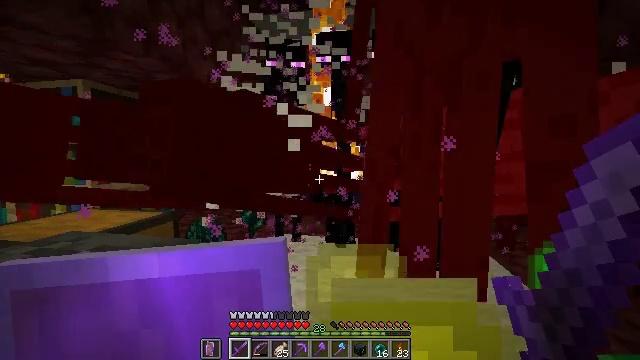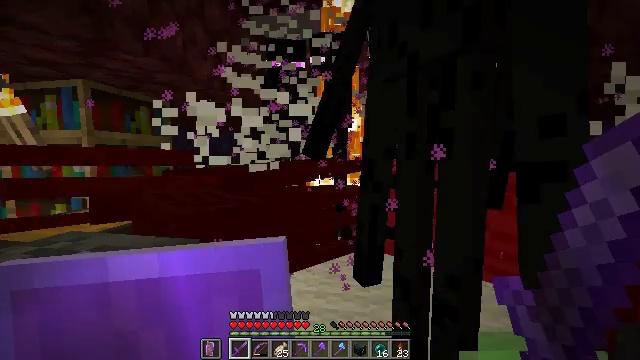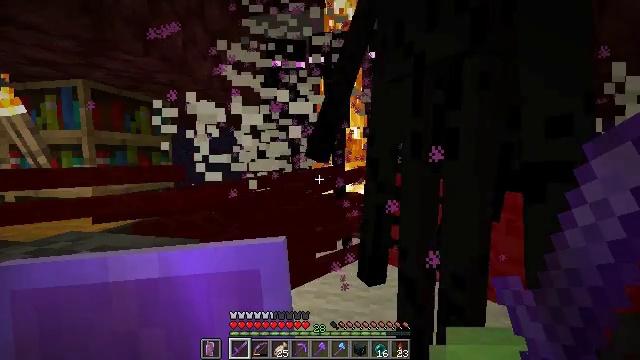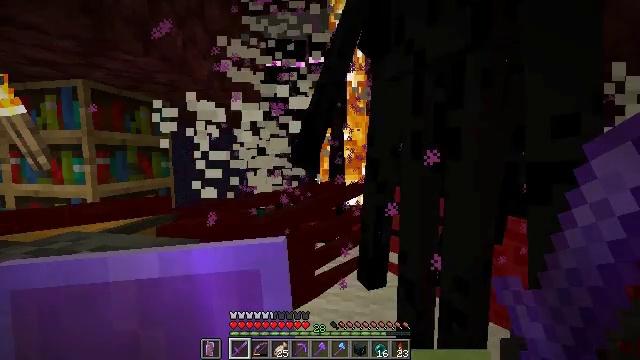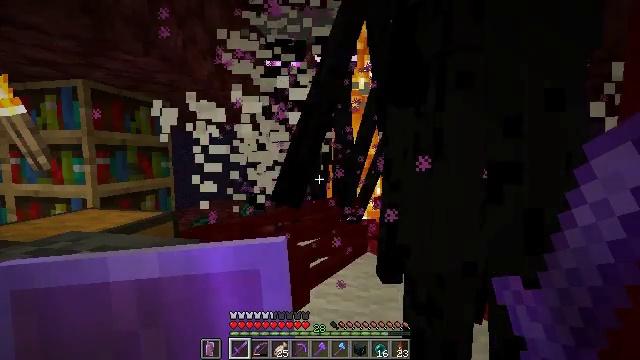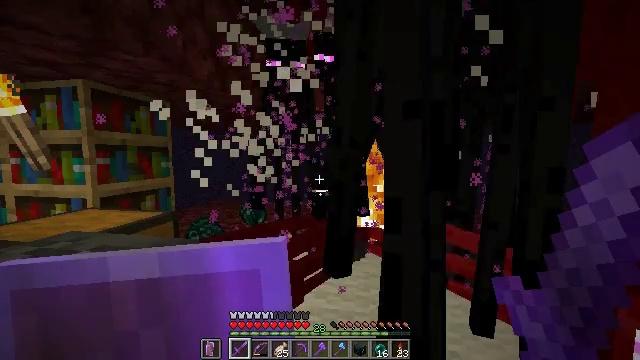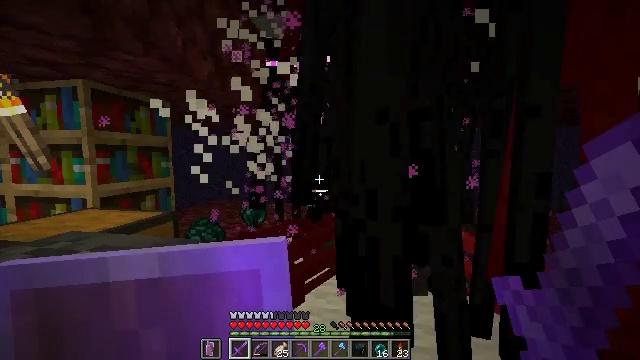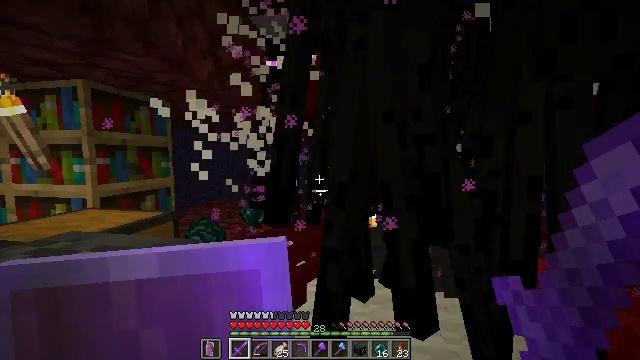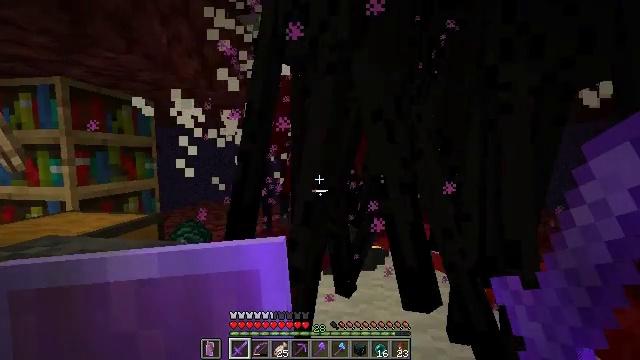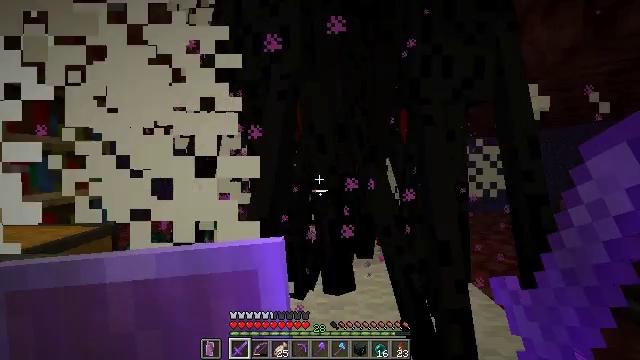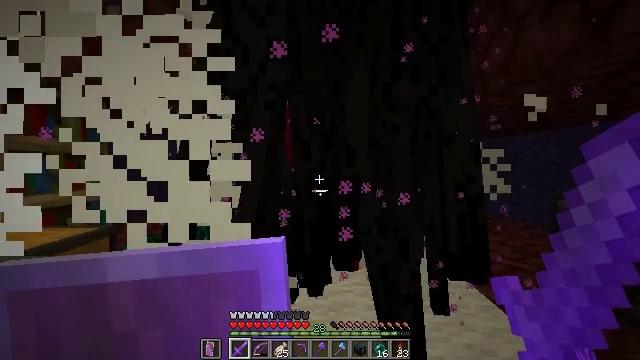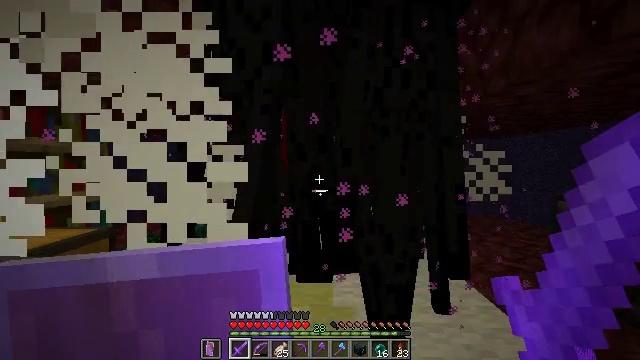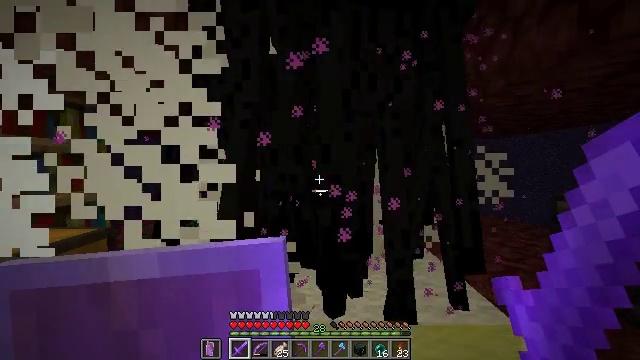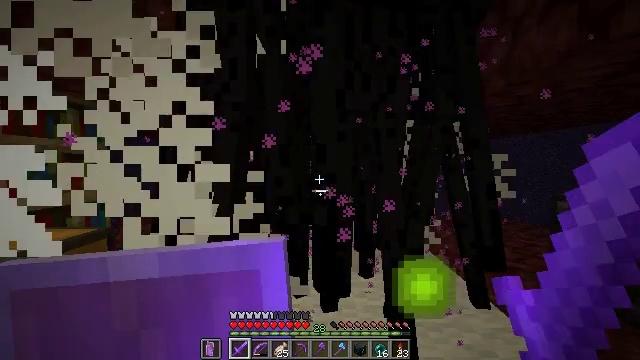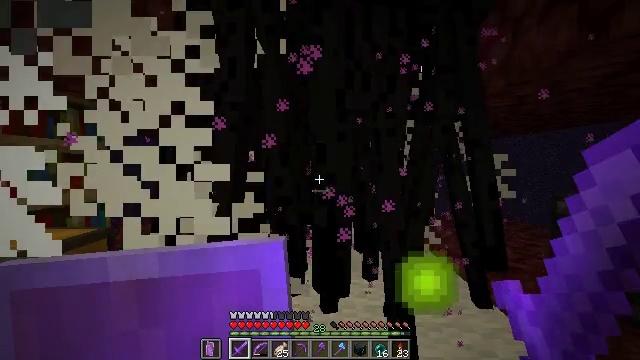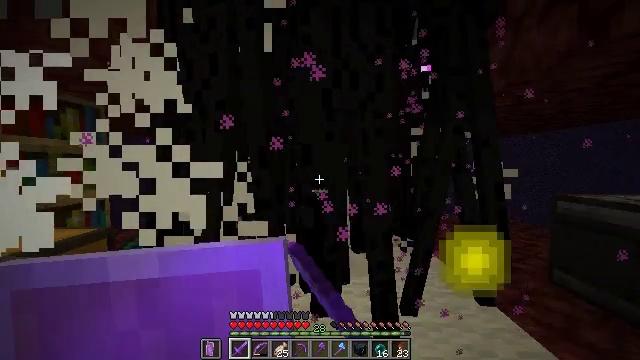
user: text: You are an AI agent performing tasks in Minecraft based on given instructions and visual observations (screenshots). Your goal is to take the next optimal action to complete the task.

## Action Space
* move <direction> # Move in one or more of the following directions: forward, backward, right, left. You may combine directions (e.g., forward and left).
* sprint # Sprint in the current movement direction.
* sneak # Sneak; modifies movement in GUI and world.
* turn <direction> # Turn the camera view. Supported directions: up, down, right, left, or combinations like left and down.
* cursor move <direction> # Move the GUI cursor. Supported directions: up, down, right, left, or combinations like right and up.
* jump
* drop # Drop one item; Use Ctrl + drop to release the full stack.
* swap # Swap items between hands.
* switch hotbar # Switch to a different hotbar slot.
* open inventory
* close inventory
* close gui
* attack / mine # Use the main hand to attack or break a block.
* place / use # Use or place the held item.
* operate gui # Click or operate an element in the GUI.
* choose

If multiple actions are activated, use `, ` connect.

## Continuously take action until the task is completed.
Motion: motion action
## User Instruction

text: Defeat an enderman.
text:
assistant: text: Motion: sneak
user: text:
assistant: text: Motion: sneak
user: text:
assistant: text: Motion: sneak
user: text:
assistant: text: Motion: sneak
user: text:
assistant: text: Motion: sneak
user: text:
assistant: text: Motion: sneak
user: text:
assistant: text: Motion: sneak
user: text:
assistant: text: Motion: sneak, turn right
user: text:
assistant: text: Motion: sneak, turn right and up
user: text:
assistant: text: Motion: sneak
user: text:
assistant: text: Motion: sneak
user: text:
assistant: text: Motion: sneak
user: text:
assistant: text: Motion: sneak
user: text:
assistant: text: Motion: sneak, attack / mine
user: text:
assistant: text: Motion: sneak, attack / mine
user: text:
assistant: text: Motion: sneak, attack / mine
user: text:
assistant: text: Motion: sneak, attack / mine
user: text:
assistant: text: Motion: sneak, turn left, attack / mine
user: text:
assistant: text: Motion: sneak, turn left
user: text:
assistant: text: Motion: sneak
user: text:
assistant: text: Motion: sneak, turn left
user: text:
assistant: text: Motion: sneak
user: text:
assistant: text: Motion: sneak
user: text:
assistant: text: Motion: sneak
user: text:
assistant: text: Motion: sneak
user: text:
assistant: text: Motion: sneak
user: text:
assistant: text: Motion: move forward, sneak
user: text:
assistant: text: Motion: move forward, sneak
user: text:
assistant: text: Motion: move forward, sneak, turn right
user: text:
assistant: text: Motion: move forward, sneak, turn right